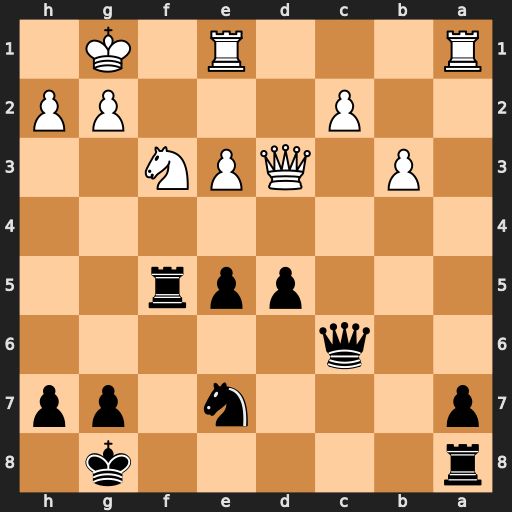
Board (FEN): r5k1/p3n1pp/2q5/3ppr2/8/1P1QPN2/2P3PP/R3R1K1
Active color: b
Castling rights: -
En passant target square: -
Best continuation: e4 Nd4 exd3 Nxc6 Nxc6